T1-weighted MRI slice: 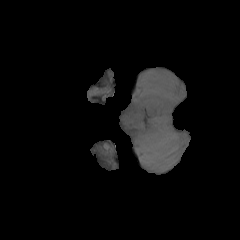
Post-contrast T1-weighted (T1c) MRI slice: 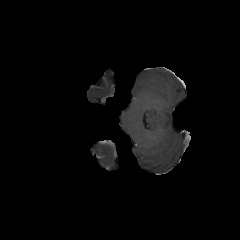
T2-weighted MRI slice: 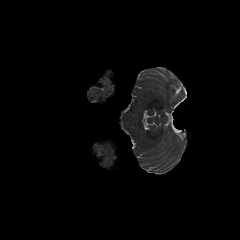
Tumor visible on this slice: no